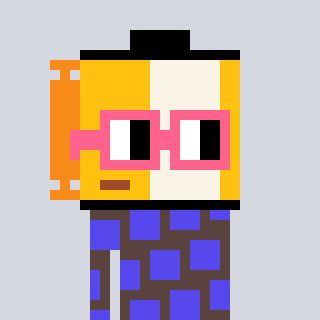
a pixel art character with square pink glasses, a film roll-shaped head and a darkbrown-colored body on a cool background